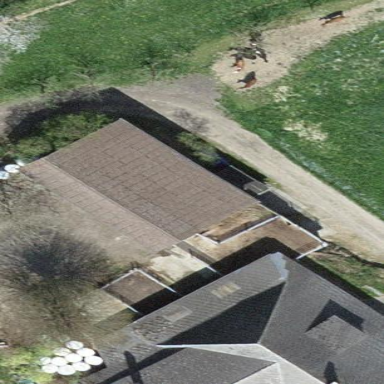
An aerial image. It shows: Shed building.